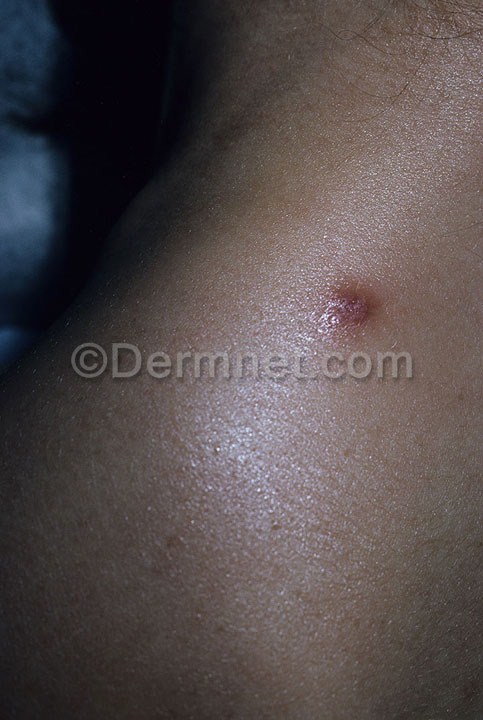
Disease: Scabies Lyme Disease and other Infestations and Bites